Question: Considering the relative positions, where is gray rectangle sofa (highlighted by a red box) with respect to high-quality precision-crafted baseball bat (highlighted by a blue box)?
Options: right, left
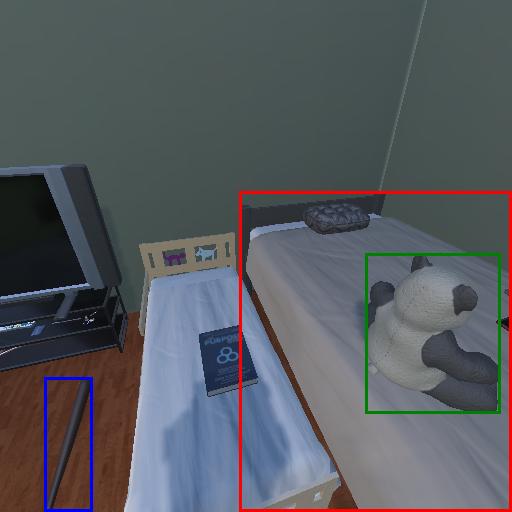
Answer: right